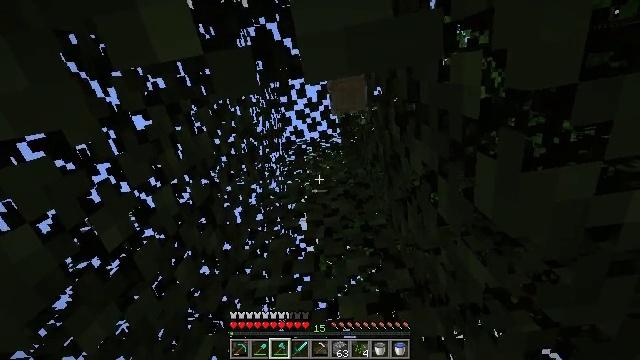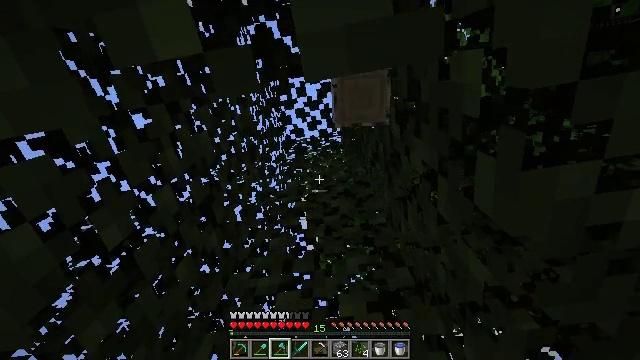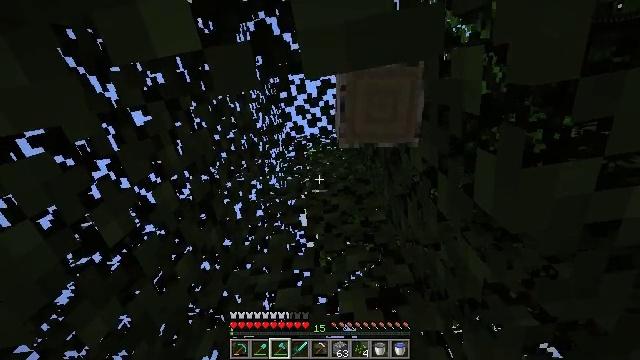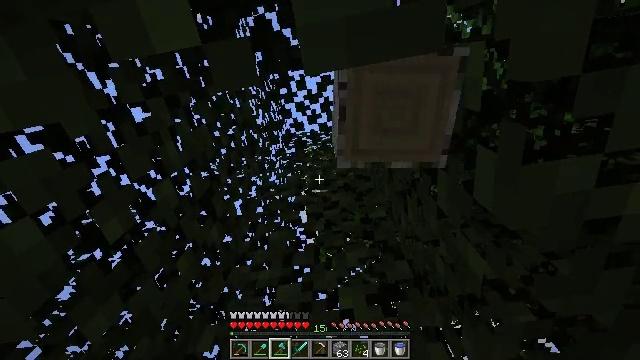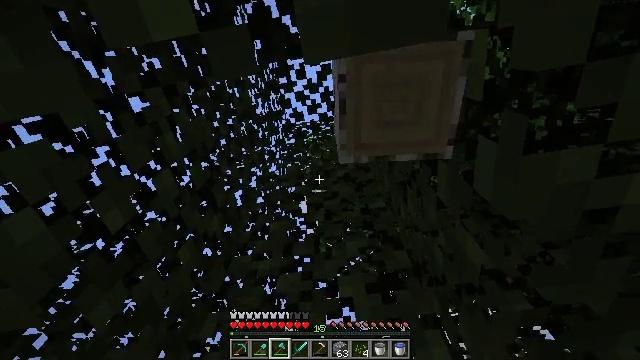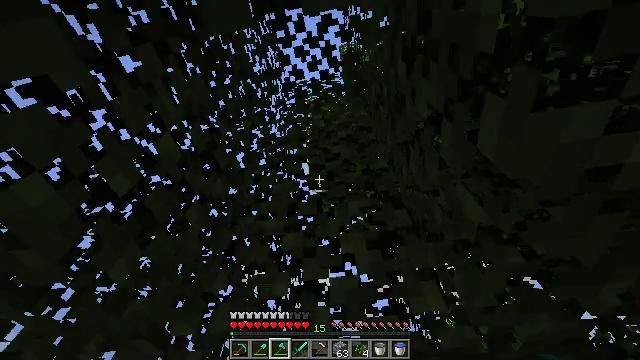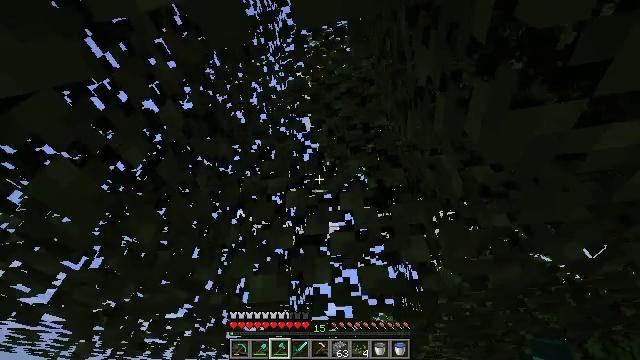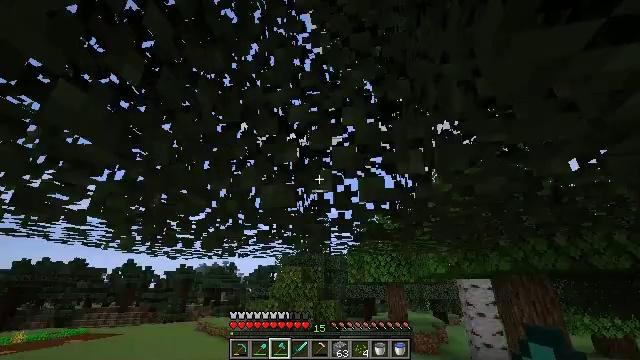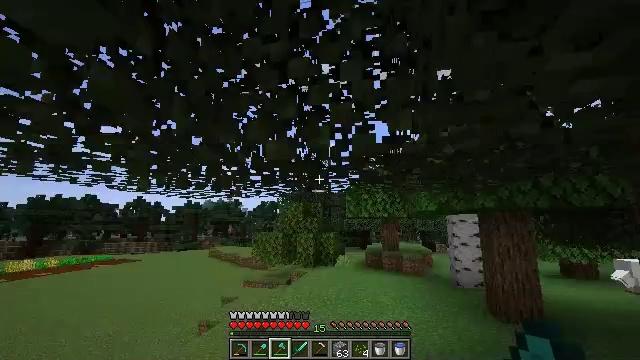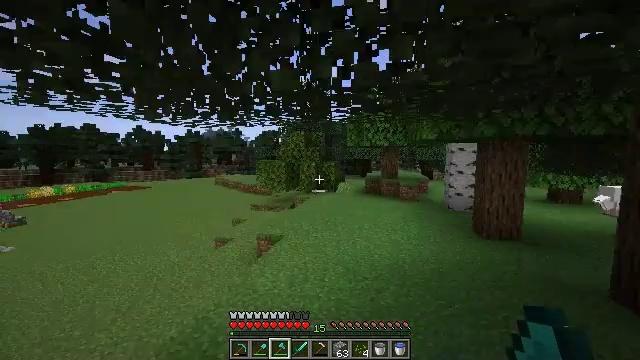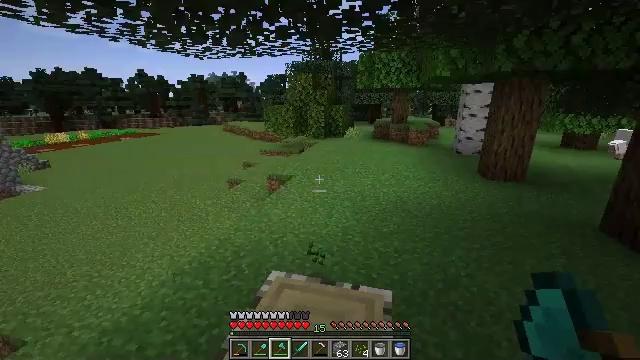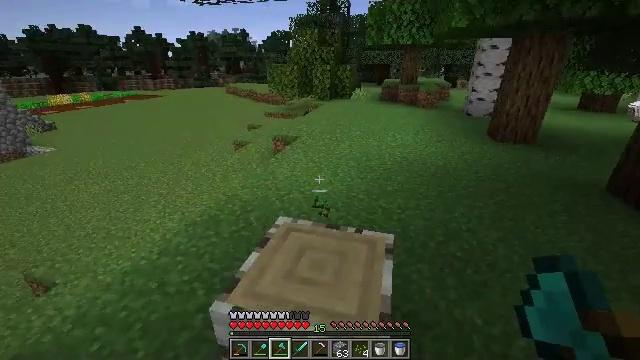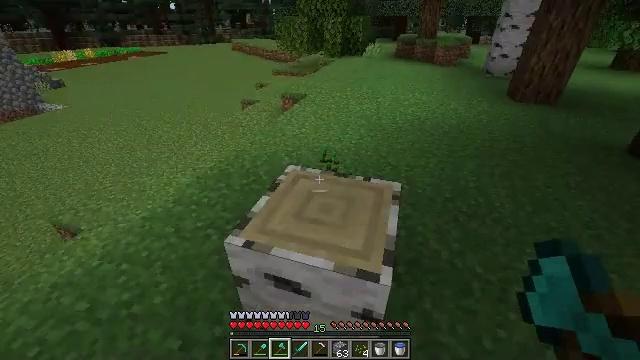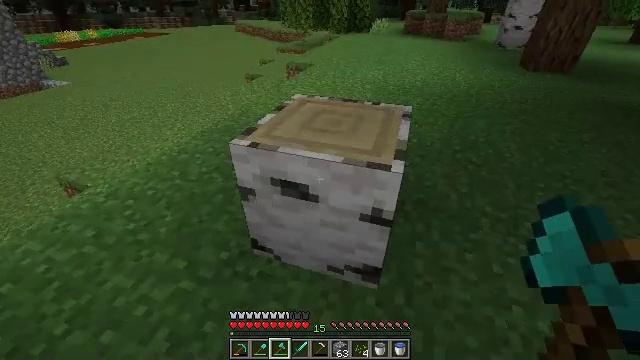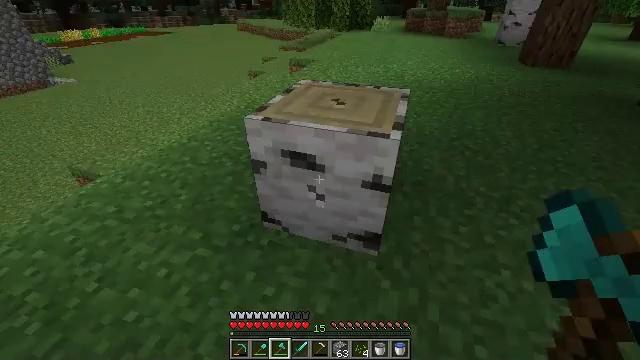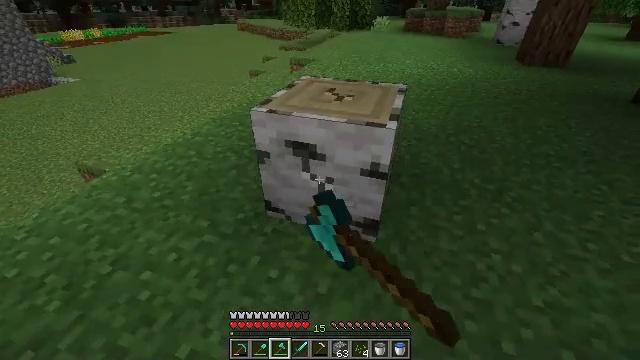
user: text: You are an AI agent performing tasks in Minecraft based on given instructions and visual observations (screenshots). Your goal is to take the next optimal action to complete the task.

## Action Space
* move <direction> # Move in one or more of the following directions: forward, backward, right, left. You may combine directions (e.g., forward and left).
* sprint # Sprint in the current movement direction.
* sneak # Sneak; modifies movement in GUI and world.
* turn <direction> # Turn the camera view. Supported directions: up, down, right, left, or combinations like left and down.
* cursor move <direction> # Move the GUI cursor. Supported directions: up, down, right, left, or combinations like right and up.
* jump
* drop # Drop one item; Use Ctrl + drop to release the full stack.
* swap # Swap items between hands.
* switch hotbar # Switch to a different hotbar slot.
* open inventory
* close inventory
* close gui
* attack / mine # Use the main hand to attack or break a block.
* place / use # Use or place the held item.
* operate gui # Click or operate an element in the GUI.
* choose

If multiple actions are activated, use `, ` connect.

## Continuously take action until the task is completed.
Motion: motion action
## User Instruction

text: Break the birch log in the forest.
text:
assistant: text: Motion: no_op
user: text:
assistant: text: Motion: no_op
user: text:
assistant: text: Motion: no_op
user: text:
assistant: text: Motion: turn down
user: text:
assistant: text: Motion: turn down
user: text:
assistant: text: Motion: move back, turn down
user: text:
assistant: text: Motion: move back, turn down
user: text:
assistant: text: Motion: move back, turn down
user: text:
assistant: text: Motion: move back, turn down
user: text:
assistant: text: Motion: move back, turn left and down
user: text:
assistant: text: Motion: move back, turn left and down
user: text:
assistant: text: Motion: move back, turn left and down
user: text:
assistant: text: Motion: move back, turn left and down
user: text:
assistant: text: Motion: move back, attack / mine
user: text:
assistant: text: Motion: attack / mine
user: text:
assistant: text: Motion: turn left and up, attack / mine
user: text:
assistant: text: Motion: turn left and up, attack / mine
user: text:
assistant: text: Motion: turn up, attack / mine
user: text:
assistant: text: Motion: move forward, turn up, attack / mine
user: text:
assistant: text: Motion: move forward, turn up, attack / mine
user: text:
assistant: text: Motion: move forward, turn up, attack / mine
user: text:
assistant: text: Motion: move forward, attack / mine
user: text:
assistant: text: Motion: move forward, attack / mine
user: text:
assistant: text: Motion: move forward, turn right, attack / mine
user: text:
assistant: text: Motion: move forward, turn right
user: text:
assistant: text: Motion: no_op